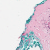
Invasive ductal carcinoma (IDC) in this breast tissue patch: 0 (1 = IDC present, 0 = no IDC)